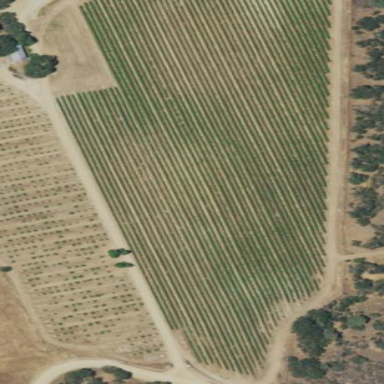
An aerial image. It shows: Vineyard.